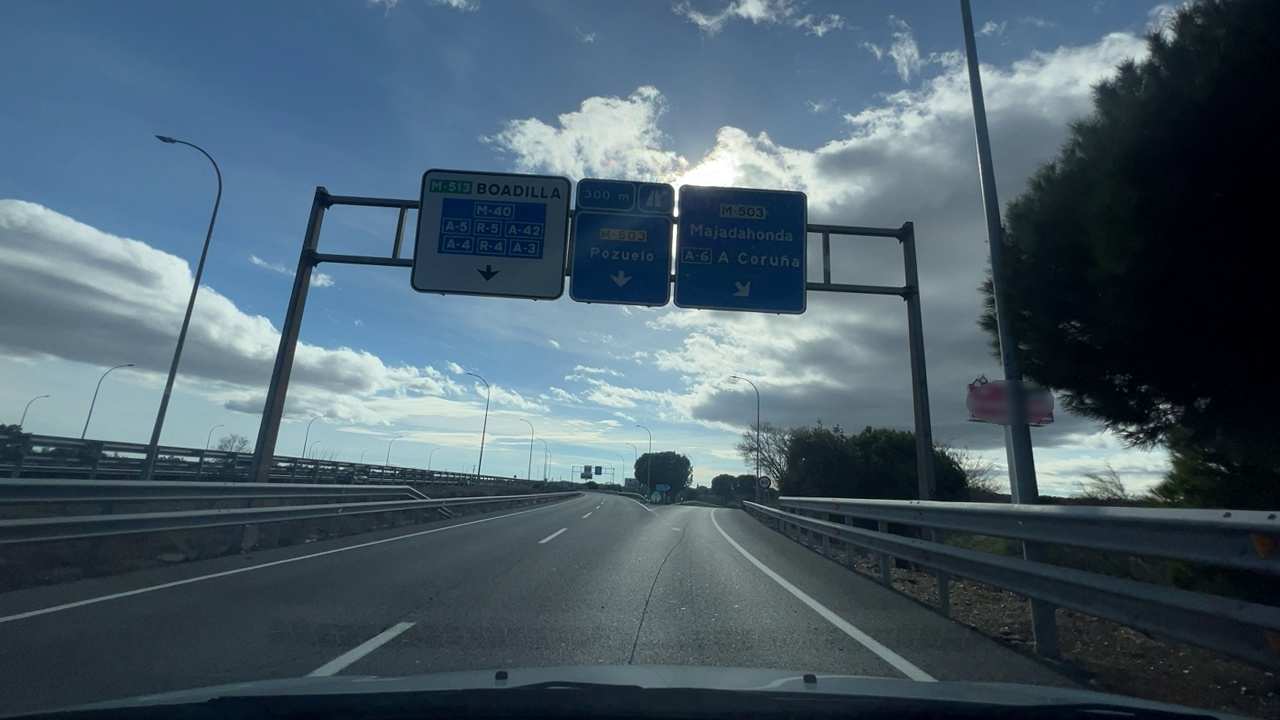
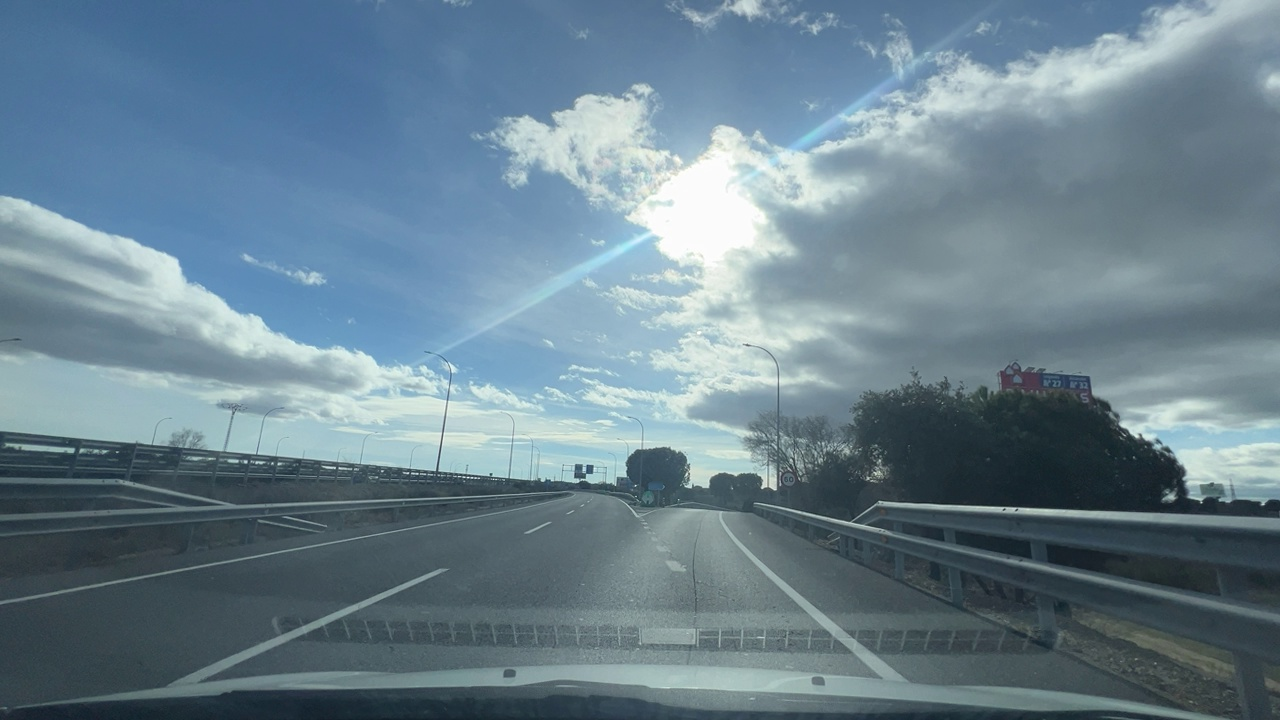
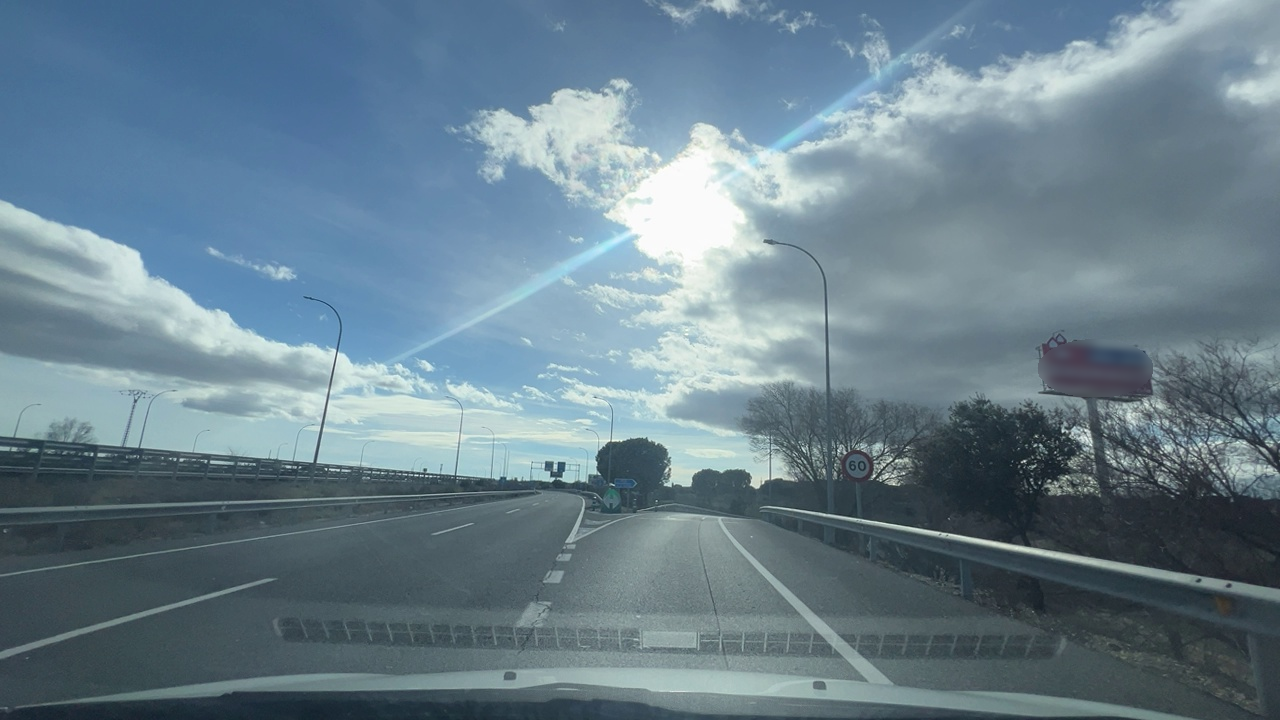
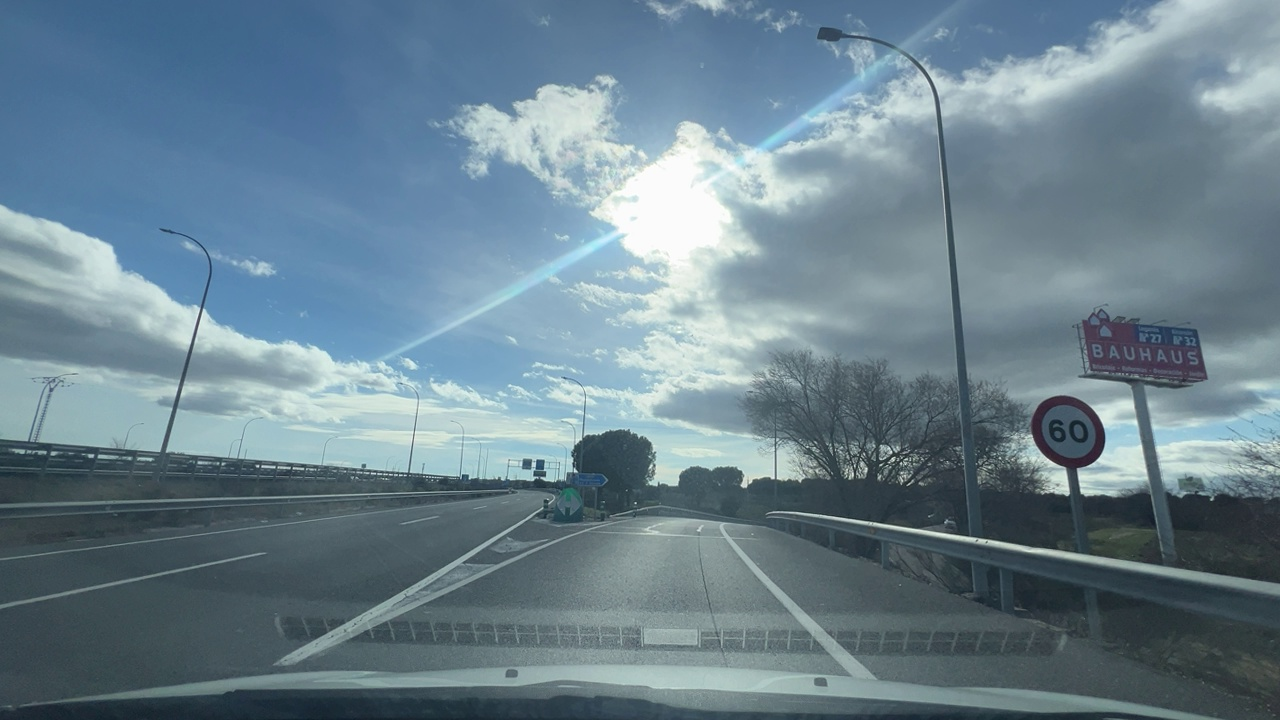
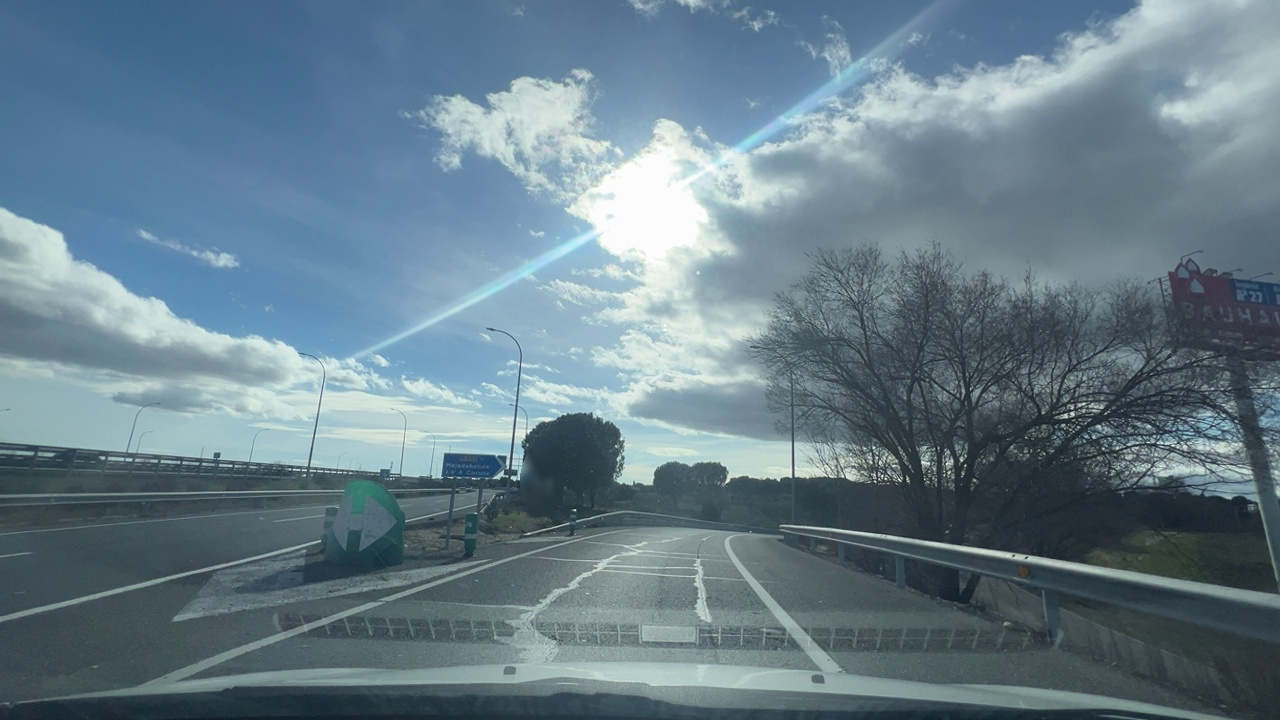
Situation: Speed limit adaptation
Question: Are multiple speed limit signs with different values visible?
Answer: No
Reasoning: Only one speed limit sign is visible

Situation: Speed limit adaptation
Question: Is there a speed limit sign regulating the ego lane?
Answer: Yes
Reasoning: A speed limit sign is positioned on the roadside facing the ego direction of travel.

Situation: Speed limit adaptation
Question: What speed value is displayed on the visible speed limit sign?
Answer: 60
Reasoning: The visible speed limit sign displays 60 km/h.

Situation: Speed limit adaptation
Question: Is the ego vehicle traveling on a highway?
Answer: No
Reasoning: The ego vehicle is exiting a highway

Situation: Speed limit adaptation
Question: Is the ego vehicle entering or exiting a highway?
Answer: Yes
Reasoning: A ramp with exit arrows indicates highway exit.

Situation: Speed limit adaptation
Question: Are speed bumps, crosswalks, or construction-related obstacles present in the ego lane?
Answer: No
Reasoning: There are no speed bumps, crosswalks, or construction-related obstacles present in the ego lane